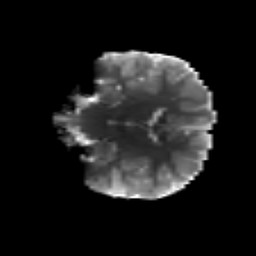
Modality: T2w
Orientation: coronal
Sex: male
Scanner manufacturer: siemens
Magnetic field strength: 3 T
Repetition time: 5 s
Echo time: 0.071 s